Question: I have an virtual environment, which already has matplotlib packages installed.
When I run the code below I get the error:

This is the script code:
'''
import cv2 as c
from matplotlib import pyplot as plt
img = c.imread('ava.png',0)
hist, binst = np.histogram(img.flatten(),256,[0,256])
cdf = hist.cumsum()
cdf_normalized = cdf * hist.max() / cdf.max()
plt.plot(cdf_normalized,color = 'b')
plt.hist(img.flatten(),256,[0,256], color = 'r')
plt.xlim([0,256])
plt.legend(('cdf','histogram'), loc = 'upper left')
plt.show()
'''
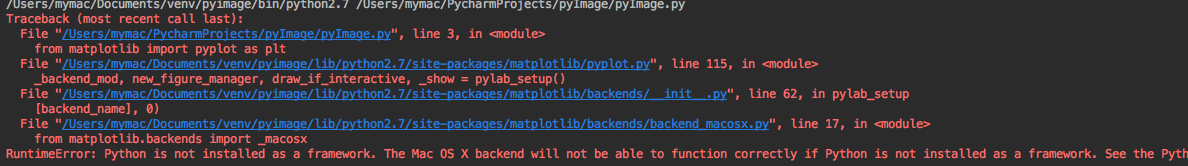
Answer: I hope this will help.
If you have already installed matplotlib using pip on your virtual environment, you can just type the following:
'''
$ cd ~/.matplotlib
$ nano matplotlibrc
'''
And then, write 'backend: TkAgg' in there.
For more information, go to <URL>.
Using one line:
'''
echo "backend : TkAgg" > ~/.matplotlib/matplotlibrc or echo "backend : Agg" > ~/.matplotlib/matplotlibrc
'''